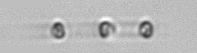
Label: Skeletonema